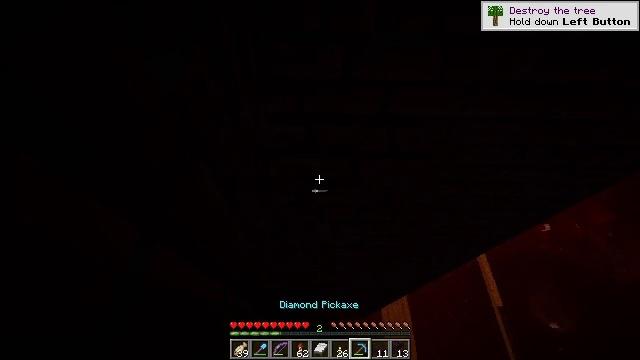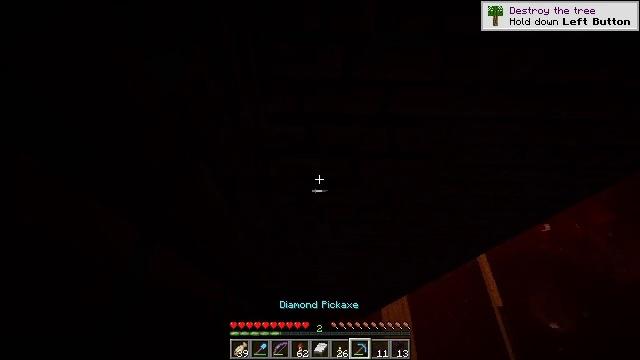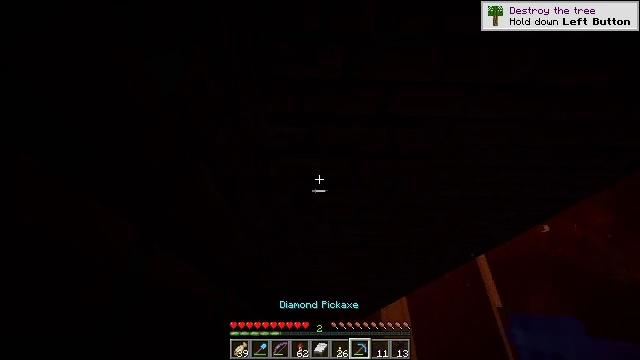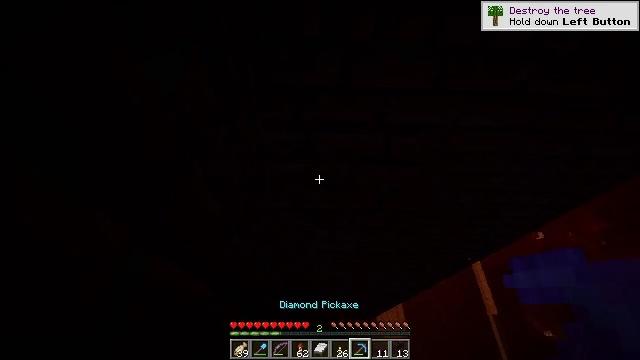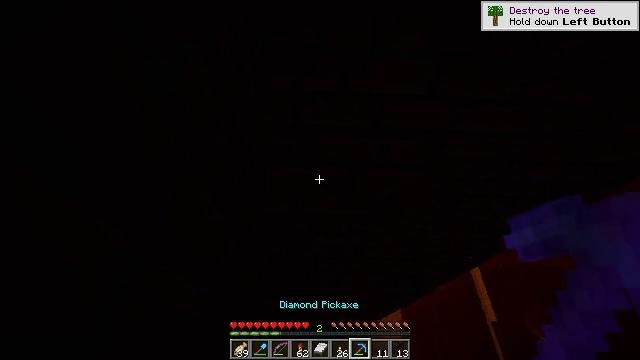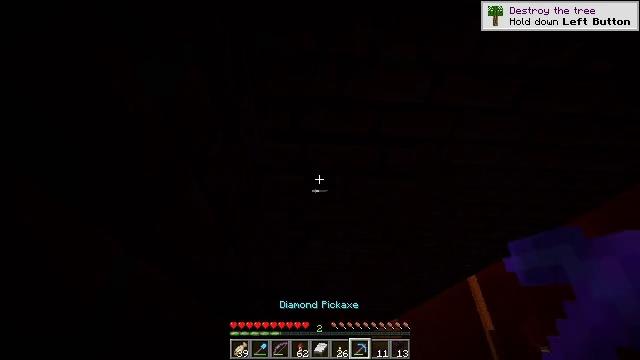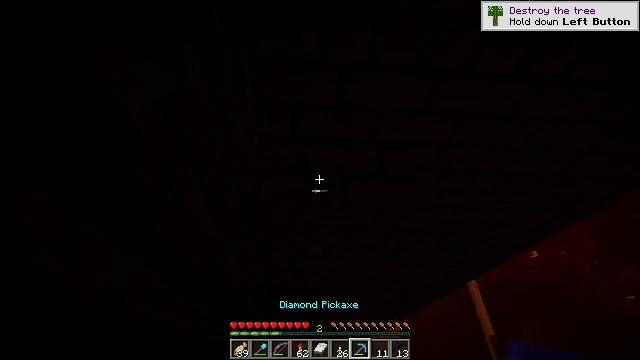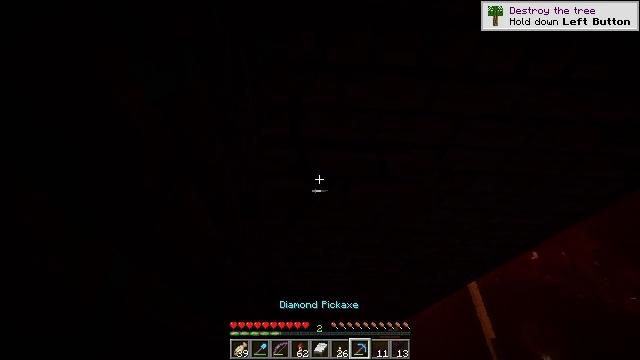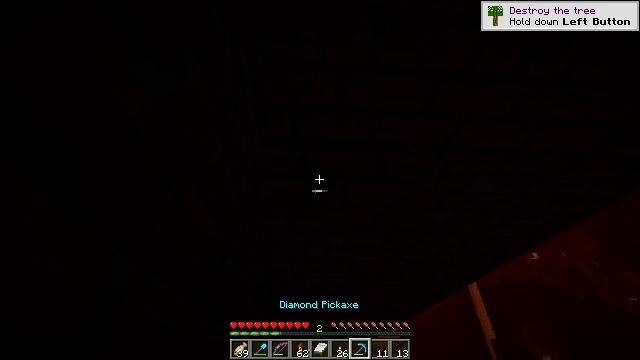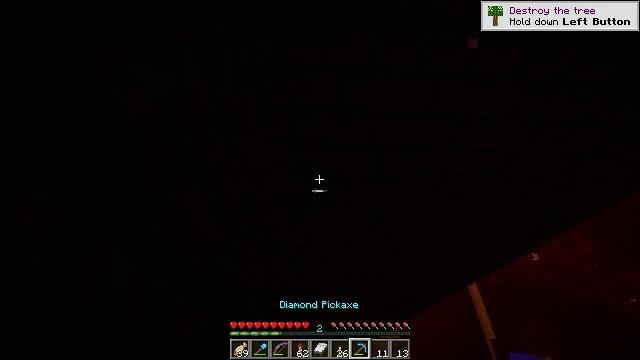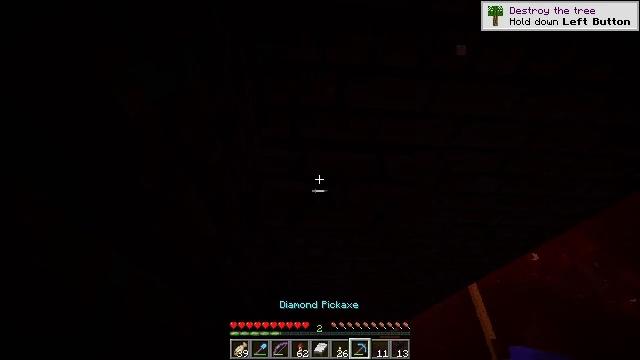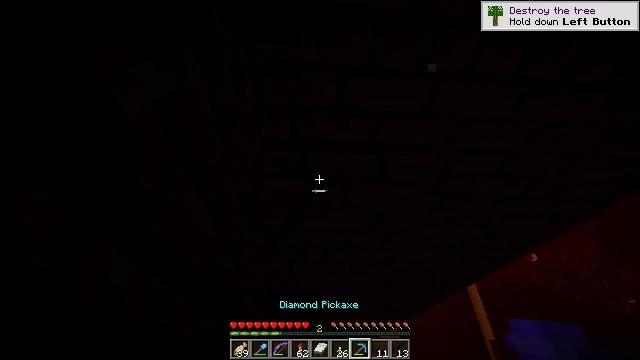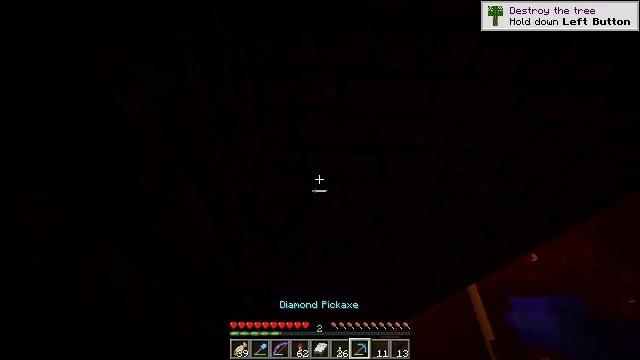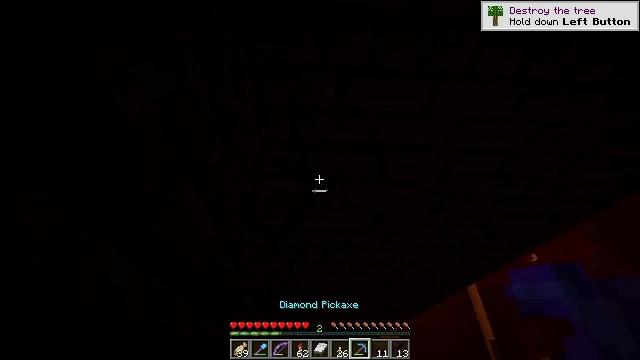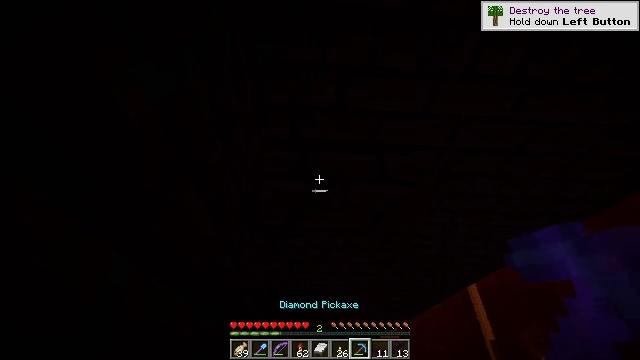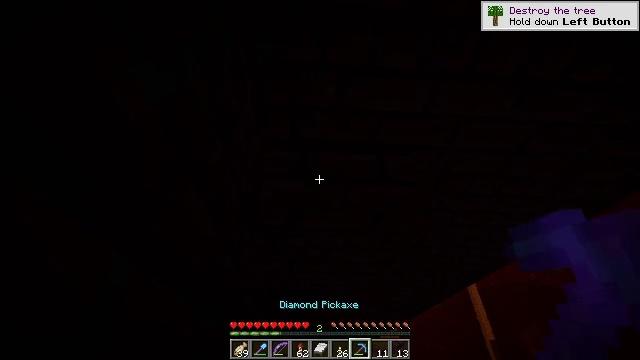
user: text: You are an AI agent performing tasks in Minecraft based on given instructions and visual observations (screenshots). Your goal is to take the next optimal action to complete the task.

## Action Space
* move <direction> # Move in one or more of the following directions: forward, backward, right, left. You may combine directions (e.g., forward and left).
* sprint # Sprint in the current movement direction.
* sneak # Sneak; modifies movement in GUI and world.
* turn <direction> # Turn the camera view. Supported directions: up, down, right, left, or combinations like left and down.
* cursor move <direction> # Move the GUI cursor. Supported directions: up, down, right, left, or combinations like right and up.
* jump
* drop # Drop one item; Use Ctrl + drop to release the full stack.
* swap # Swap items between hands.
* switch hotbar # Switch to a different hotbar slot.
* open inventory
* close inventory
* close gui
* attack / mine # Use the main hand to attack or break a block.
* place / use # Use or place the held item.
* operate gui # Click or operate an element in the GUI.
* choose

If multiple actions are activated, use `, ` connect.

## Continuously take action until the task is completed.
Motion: motion action
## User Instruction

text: Collect nether brick slab from the structure.
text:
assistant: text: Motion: sneak
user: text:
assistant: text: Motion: sneak
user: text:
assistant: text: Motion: sneak, turn up
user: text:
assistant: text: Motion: sneak, turn up
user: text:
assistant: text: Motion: sneak, turn up
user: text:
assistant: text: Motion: sneak
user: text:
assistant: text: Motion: sneak
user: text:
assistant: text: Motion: sneak
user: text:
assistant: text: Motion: sneak
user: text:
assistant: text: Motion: sneak
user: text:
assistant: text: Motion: sneak
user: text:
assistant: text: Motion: sneak
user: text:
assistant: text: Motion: sneak
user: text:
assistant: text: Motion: sneak
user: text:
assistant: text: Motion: sneak
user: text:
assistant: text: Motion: sneak
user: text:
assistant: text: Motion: sneak
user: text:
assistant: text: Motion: sneak, attack / mine
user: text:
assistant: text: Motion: sneak, attack / mine
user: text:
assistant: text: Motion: sneak, attack / mine
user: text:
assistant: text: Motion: sneak, attack / mine
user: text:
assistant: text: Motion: sneak, attack / mine
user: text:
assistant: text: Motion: sneak
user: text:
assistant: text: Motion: sneak
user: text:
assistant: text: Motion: sneak
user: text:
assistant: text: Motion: sneak
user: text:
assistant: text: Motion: sneak
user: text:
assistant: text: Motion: sneak
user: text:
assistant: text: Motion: sneak
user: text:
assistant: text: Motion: sneak